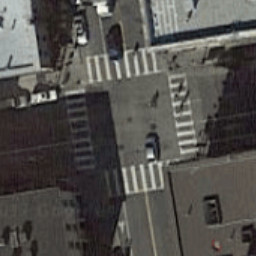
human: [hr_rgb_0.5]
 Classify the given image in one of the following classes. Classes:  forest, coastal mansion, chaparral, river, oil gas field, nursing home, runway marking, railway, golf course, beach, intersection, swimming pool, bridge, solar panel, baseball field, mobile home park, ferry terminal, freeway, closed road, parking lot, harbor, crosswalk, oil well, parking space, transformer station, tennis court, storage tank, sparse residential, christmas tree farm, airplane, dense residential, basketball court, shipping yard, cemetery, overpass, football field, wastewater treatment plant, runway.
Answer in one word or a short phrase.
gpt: crosswalk